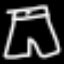
Label: pants